Question: : 1.10.1
: 0.7, 0.8
: <URL>
For some reason, I can't seem to get rid of the padding (white space inside the grid, but outside the bars) on a horizontal bar. If you look at the JSFiddle link above, you can see that the problem doesn't exist on a vertical bar, so I can only assume it is a bug. However, I'm wondering if anyone has a fix that I can apply. I've dug through the <URL> without any luck whatsoever. : I should note that the padding only increases as the height of the graph increases.
Image of output:

Code:
'''
<script>
var datahorz = [
{label: 'Compliant', data: [[90,1]]},
{label: 'Noncompliant', data: [[10,1]]},
];
var ticks = [[0, "0%"], [10, "10%"], [20, "20%"], [30, "30%"], [40, "40%"], [50, "50%"], [60, "60%"], [70, "70%"], [80, "80%"], [90, "90%"], [100, "100%"]]
var optionshorz = {
series: {stack: 1,
lines: {show: false, steps: false },
bars: {show: true, align: 'center'},},
bars: {horizontal: true, lineWidth: 0},
yaxis: {show: false},
xaxis: {ticks: ticks, tickSize: 100},
legend: {show: false},
grid: {borderWidth: 1}
};
$(document).ready(function() {
$.plot($("#flot-placeholder30DayHorz"), datahorz, optionshorz);
});
</script>
<div id="flot-placeholder30DayHorz" style="width:600px;height:100px;margin:20px;"></div>
'''
Any suggested workarounds are appreciated.
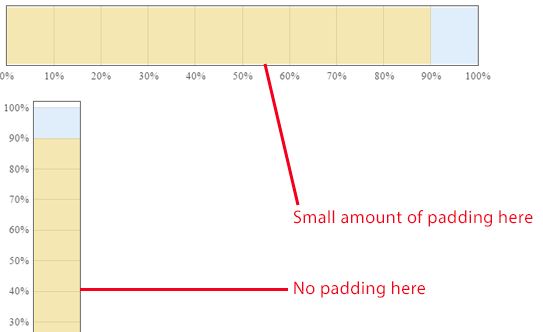
Answer: Plot automatically changes the min and max values for the y-axis on the horizontal chart to '0.48 ... 1.52' instead of '0.5 ... 1.5' (I have no idea why).
If you specify the min and max values in your 'optionshorz' like this
'''
yaxis: {
show: false,
min: 0.5,
max: 1.5
},
'''
you get the chart without padding. See the updated <URL>.
Btw: The same is true with the padding at the top of the vertical chart. Here the max value is set to '102' instead of '100'.